Question: I am developing an ASP.NET web application and I have some images in the images slider without any links, so now when I put the images between anchor tags I got a border (in a purple color) around each image just in the Internet Explorer and I don't know why. In Firefox, everything works fine. So how to fix that in the IE browser?

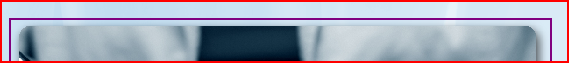
Answer: What slider?
if you want to remove borders from all the images in < a > tags
you can use the following css rule:
'''
a img {
border:none;
}
'''
... every IE sometimes has problems with style="border-style:none"
use style="border:none" instead